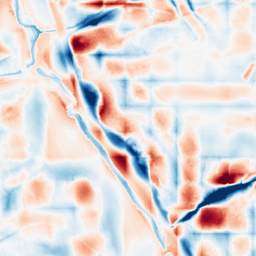
Category: wavelet
Decomposition family: wavelet_biorthogonal
Decomposition parameters: wavelet: bior2.4
level: 5
Upsampling method: quintic
Upsampling parameters: scale: 2
Upsampling scale: 2